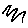
Label: zigzag